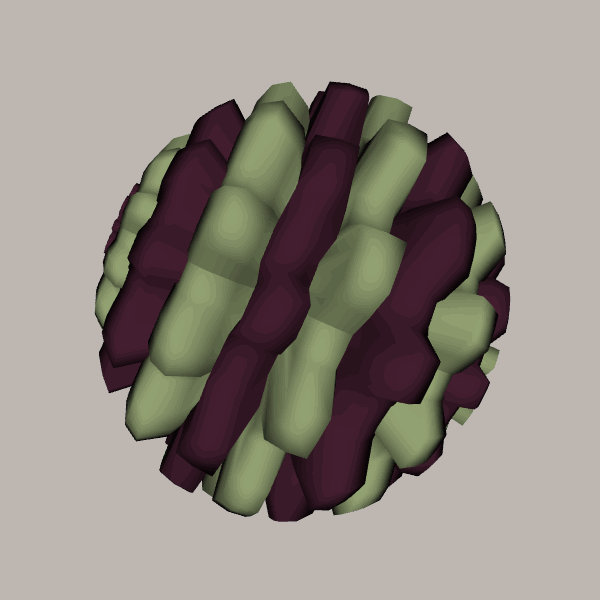
Background: light